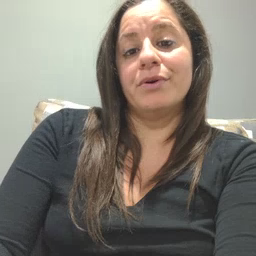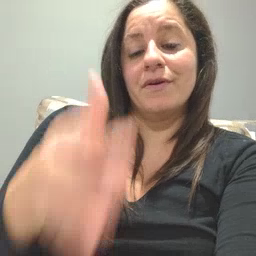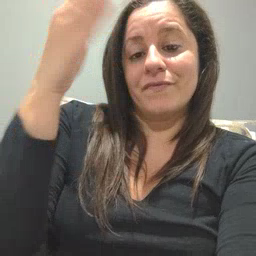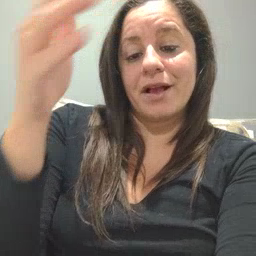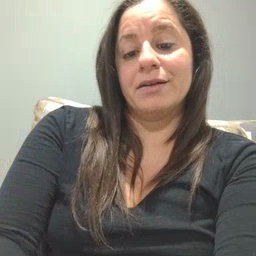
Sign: flag